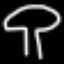
Label: mushroom